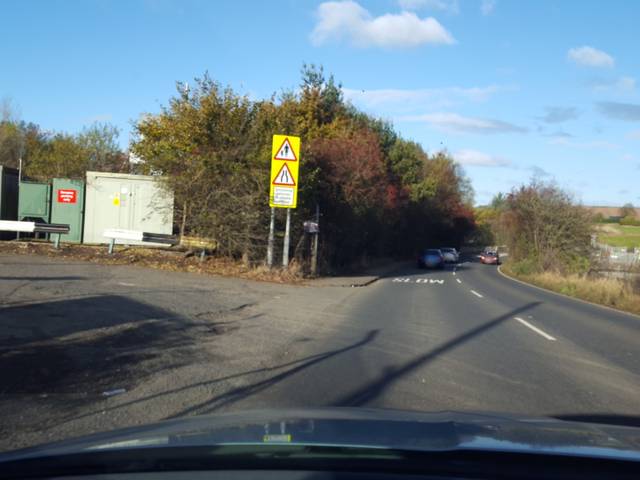
Region: United Kingdom
Coordinates: 55.917, -4.273